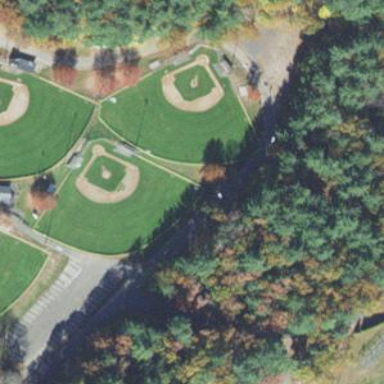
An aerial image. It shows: Baseball pitch for leisure land.